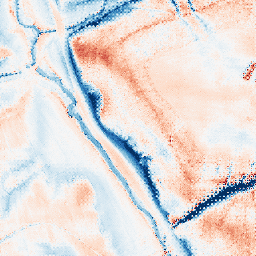
Category: classical
Decomposition family: gaussian_anisotropic
Decomposition parameters: sigma_x: 10
sigma_y: 10
Upsampling method: regularized
Upsampling parameters: scale: 2
lambda_reg: 0.1
Upsampling scale: 2